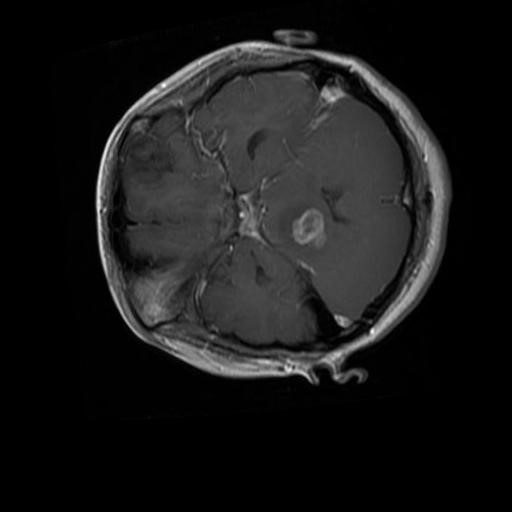
Label: brain_glioma